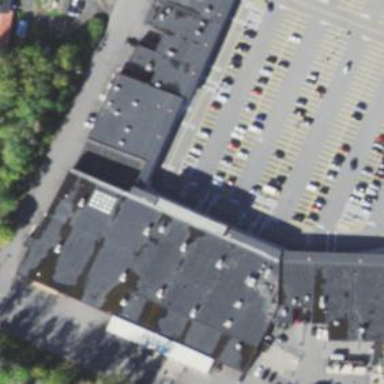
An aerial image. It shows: Swimming pool shop.